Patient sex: M
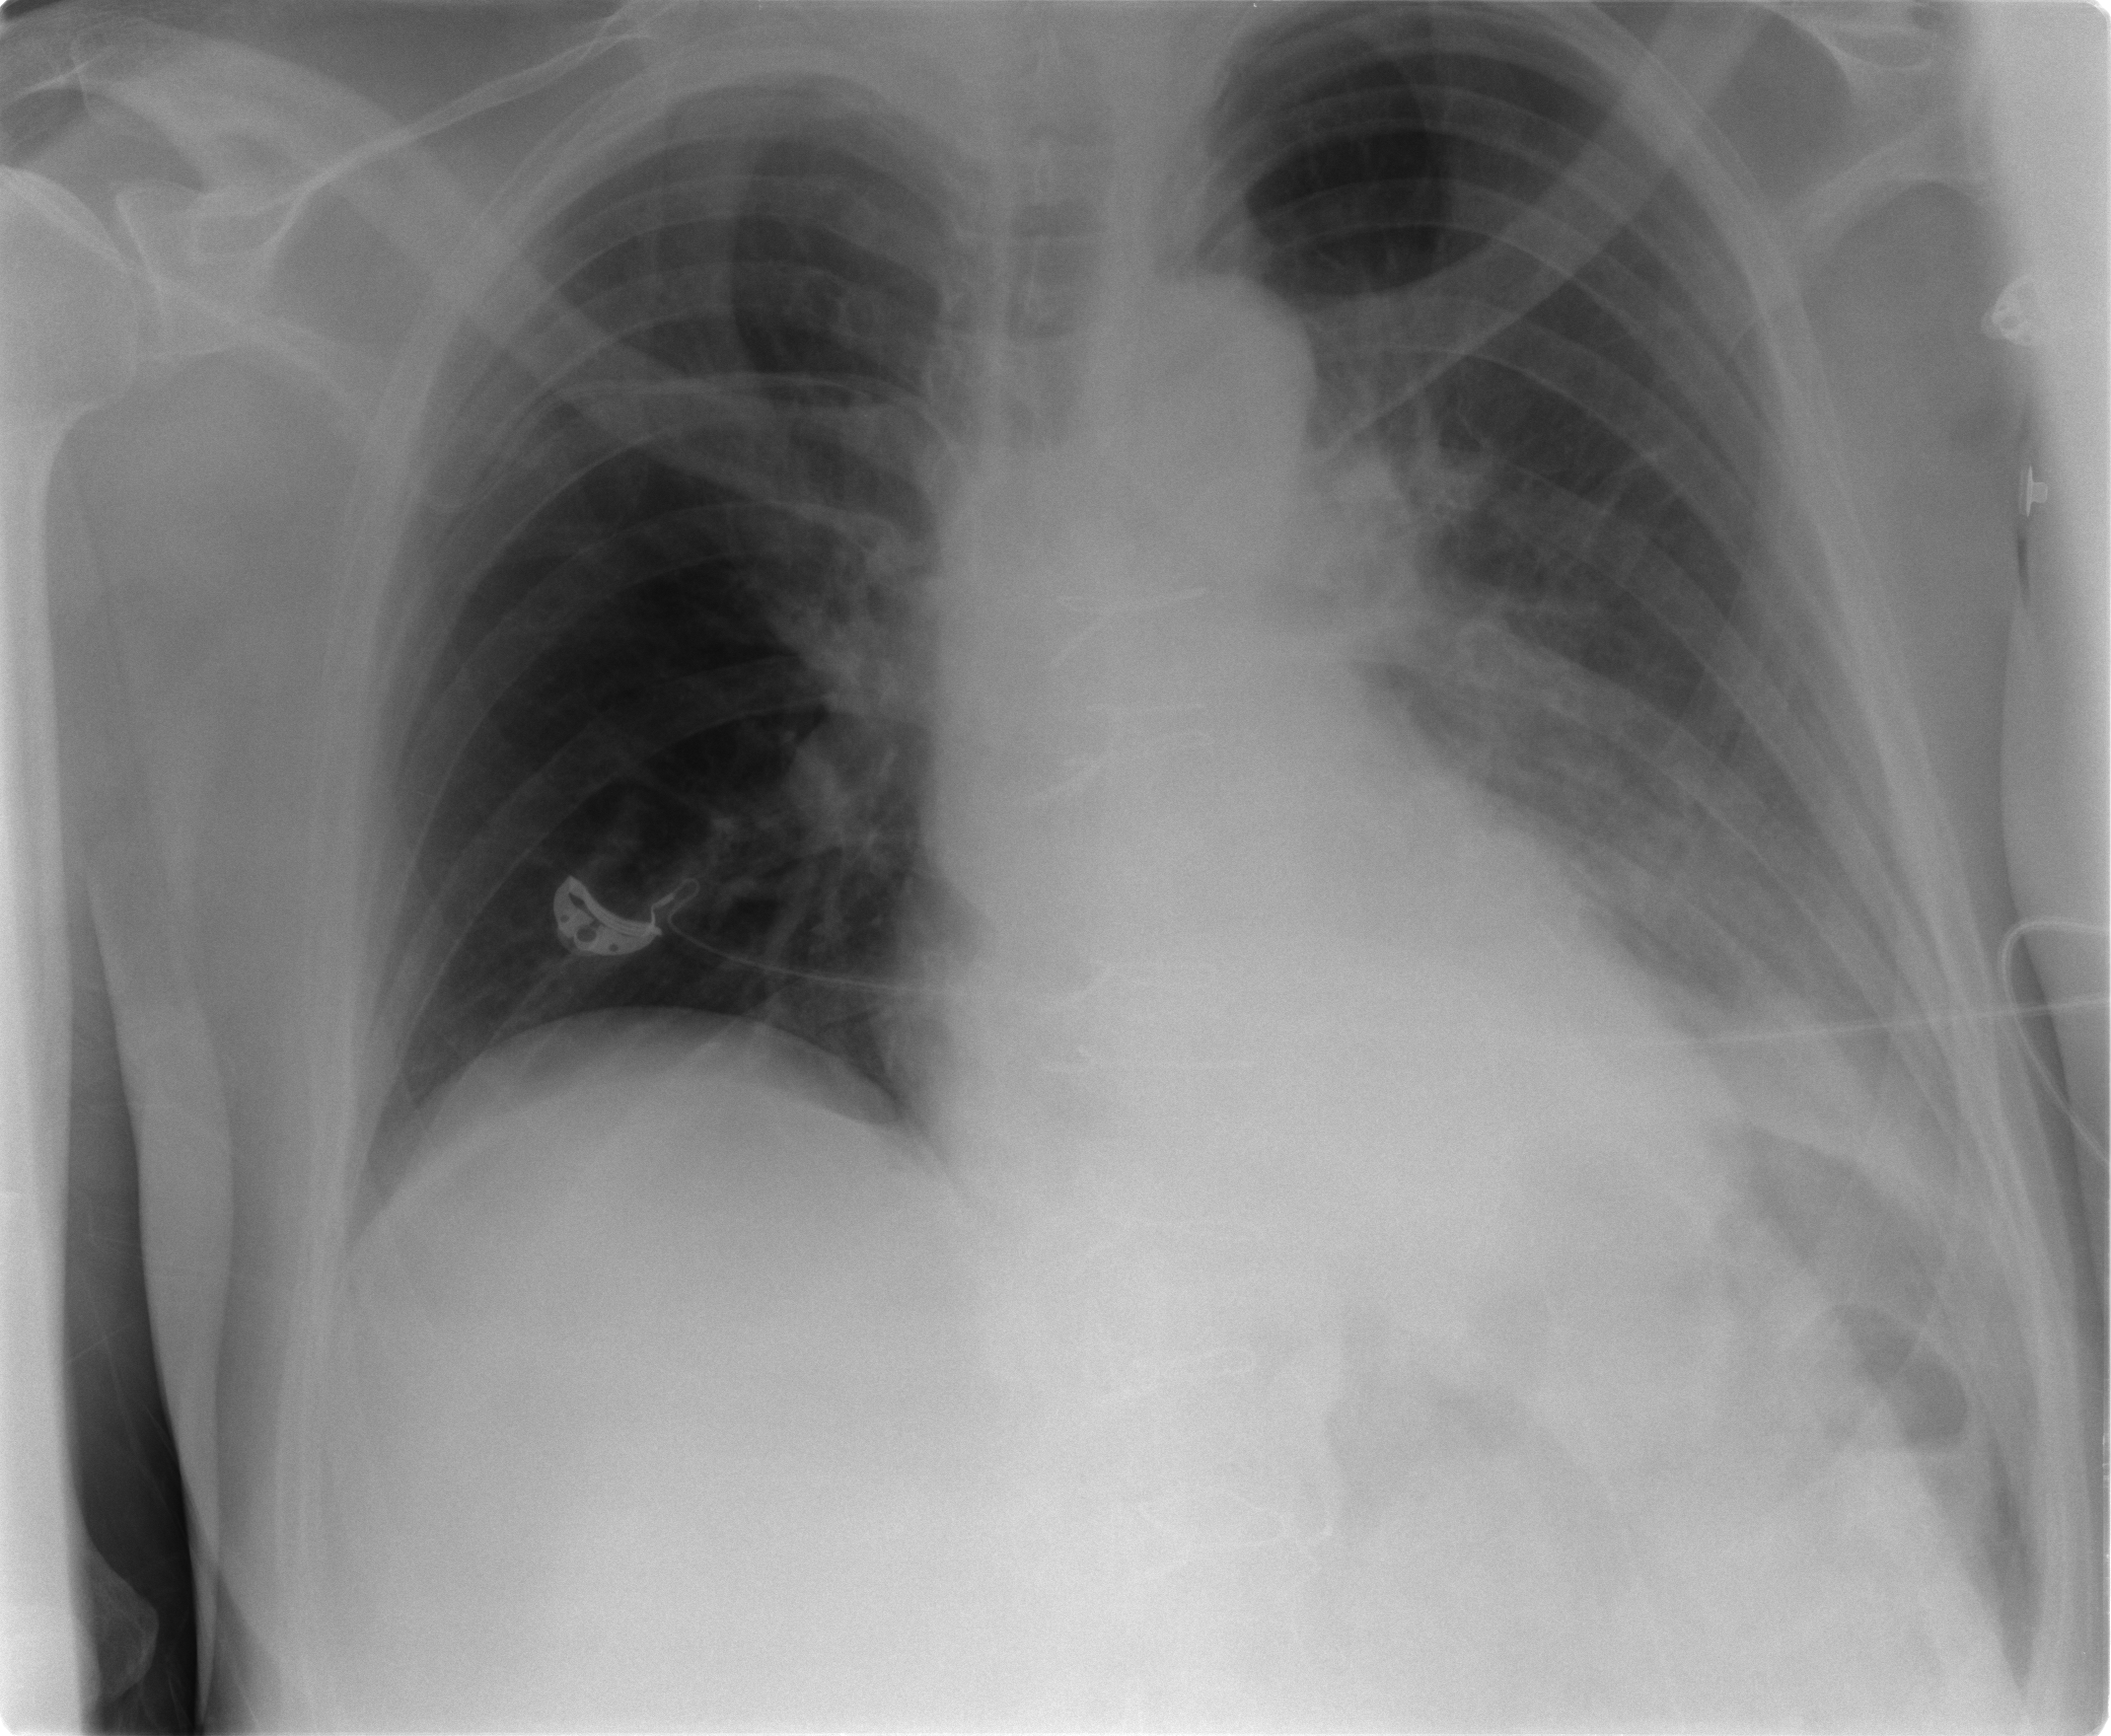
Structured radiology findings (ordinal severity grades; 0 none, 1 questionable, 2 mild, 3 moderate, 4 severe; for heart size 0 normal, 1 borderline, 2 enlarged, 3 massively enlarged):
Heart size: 0
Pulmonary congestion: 0
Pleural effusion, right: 0
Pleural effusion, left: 2
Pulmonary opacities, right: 0
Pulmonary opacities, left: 0
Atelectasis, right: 0
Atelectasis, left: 2